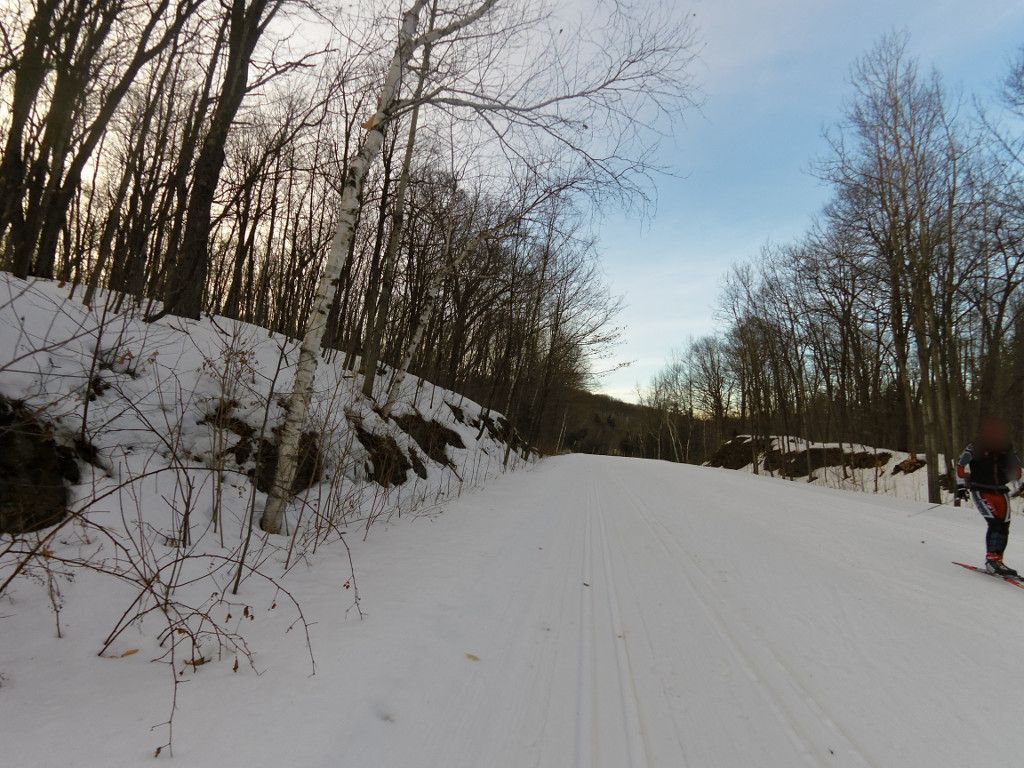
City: ottawa-gatineau